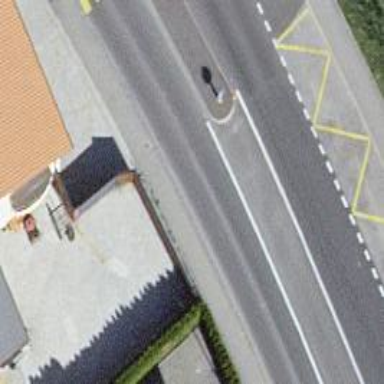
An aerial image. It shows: Public transport stop position.